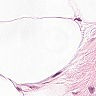
Metastatic tissue present: no